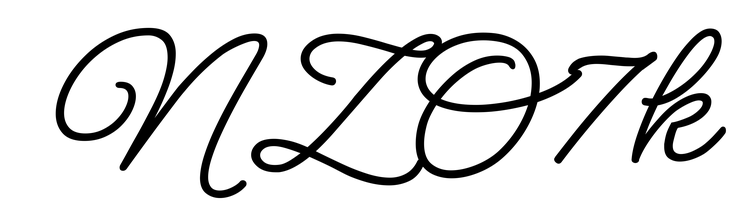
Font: MeowScript-Regular